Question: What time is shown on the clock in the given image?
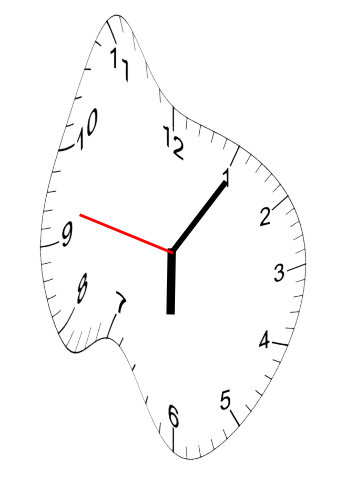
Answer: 06:05:47